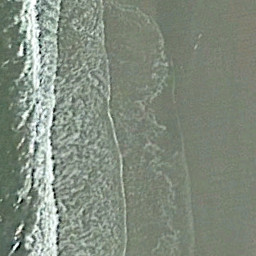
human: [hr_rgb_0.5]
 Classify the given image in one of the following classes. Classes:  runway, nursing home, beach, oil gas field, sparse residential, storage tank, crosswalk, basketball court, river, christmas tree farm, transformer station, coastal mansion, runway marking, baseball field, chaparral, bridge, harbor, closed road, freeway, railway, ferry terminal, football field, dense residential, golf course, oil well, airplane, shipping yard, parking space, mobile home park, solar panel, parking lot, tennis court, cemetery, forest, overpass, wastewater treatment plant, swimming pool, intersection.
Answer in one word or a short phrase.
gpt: beach